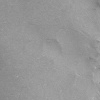
Atmospheric dust classification: not_dusty